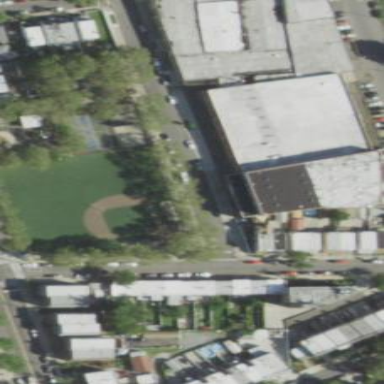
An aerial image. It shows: Baseball pitch for leisure land.